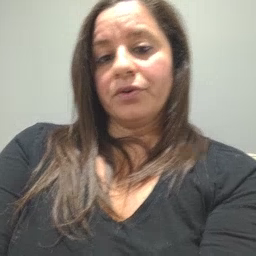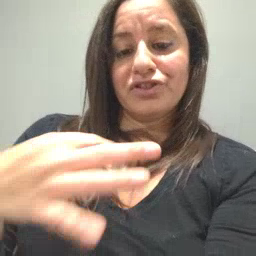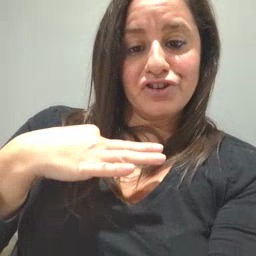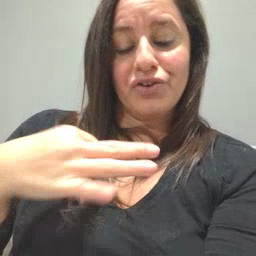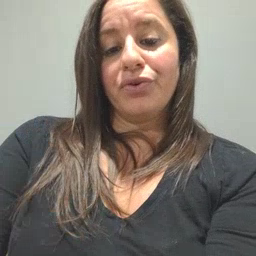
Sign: shirt